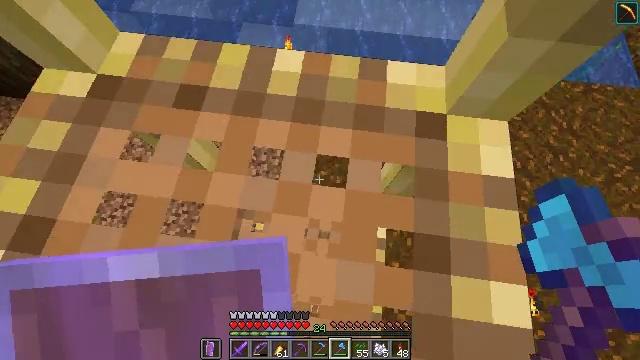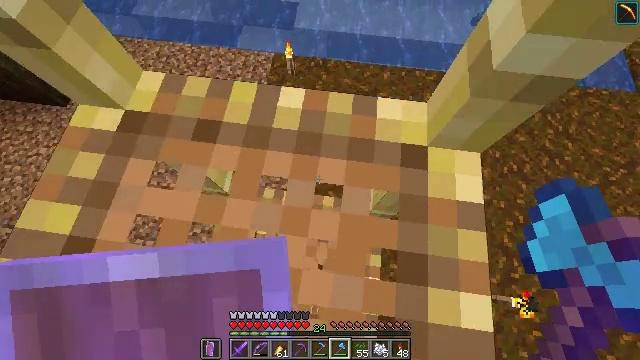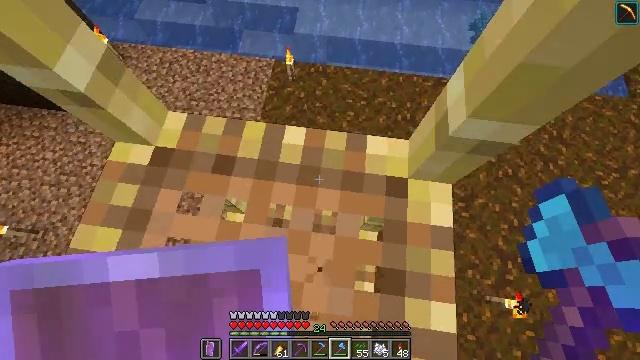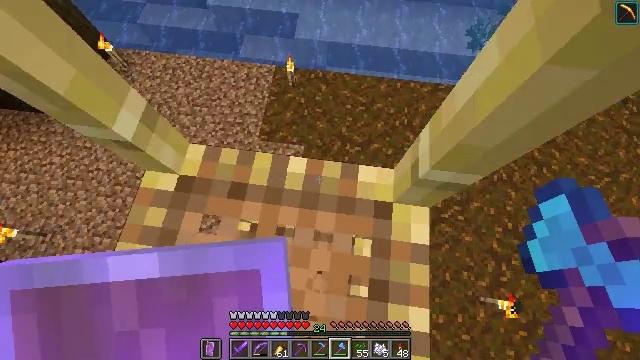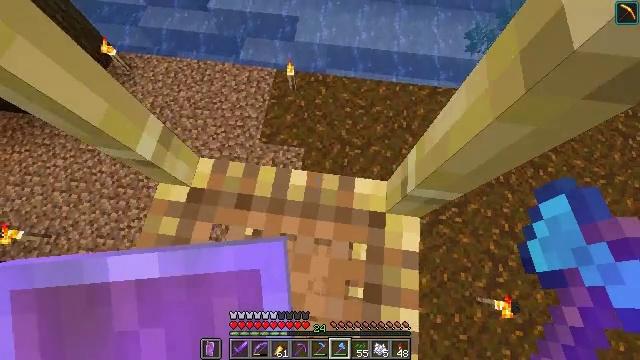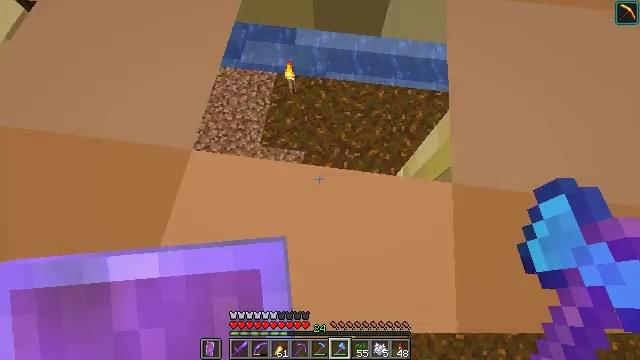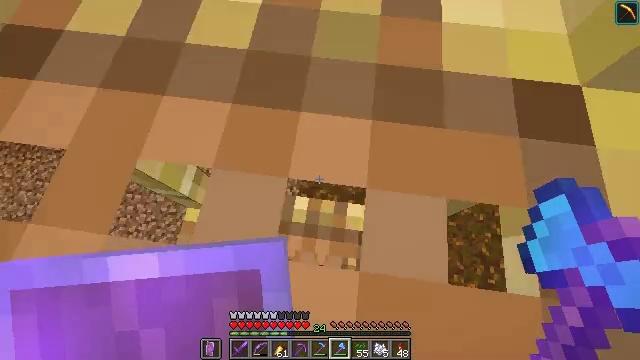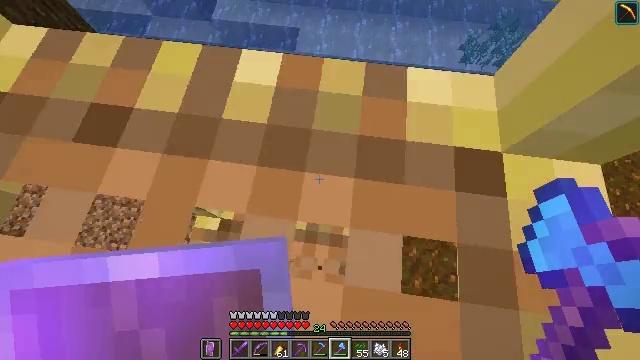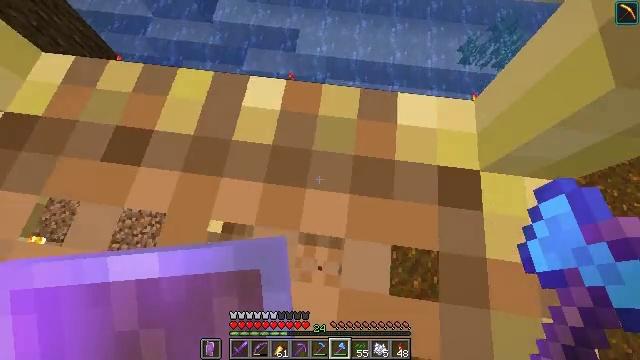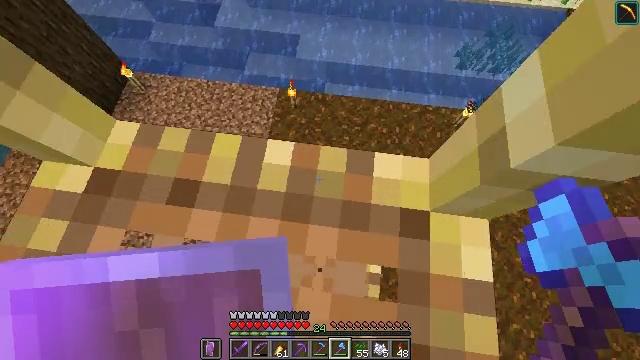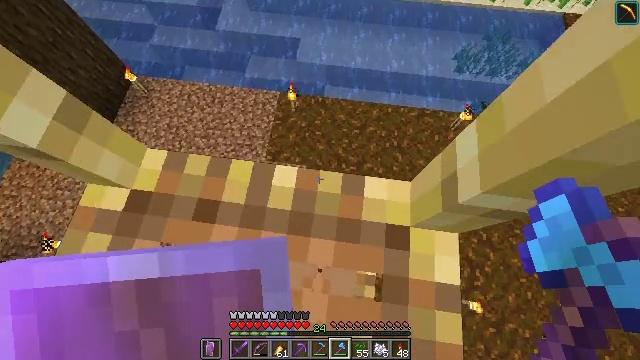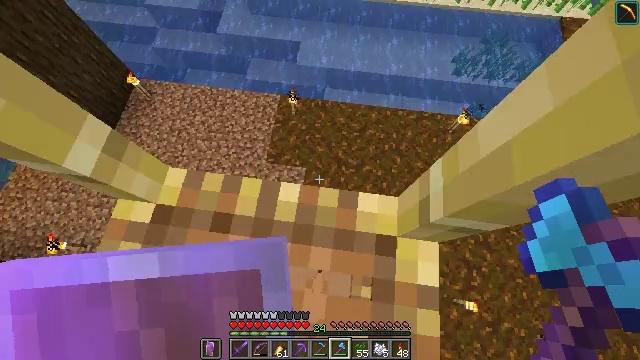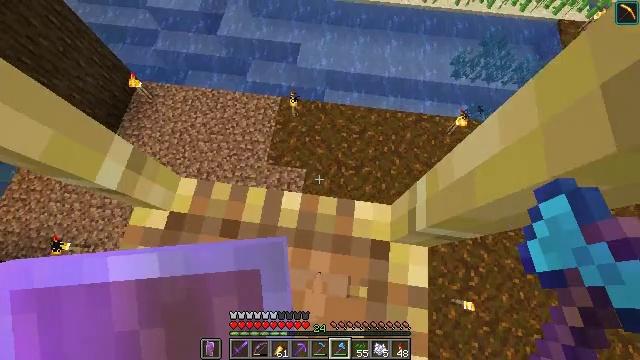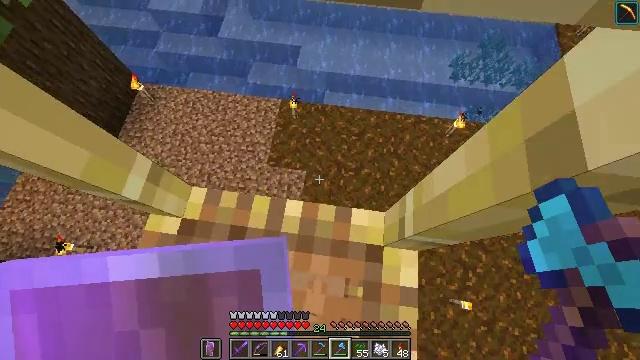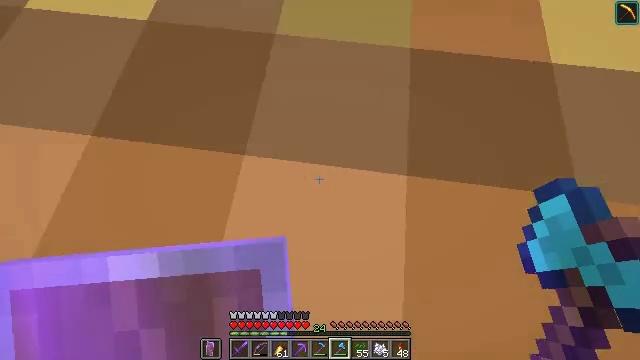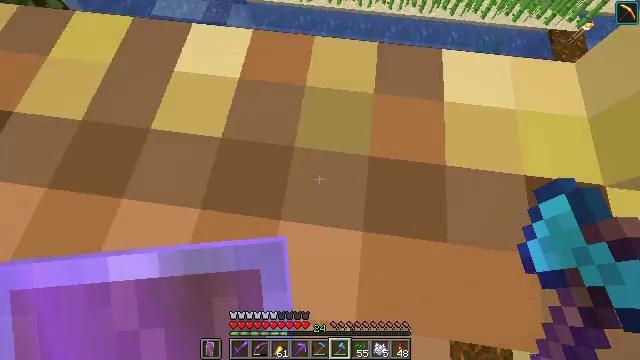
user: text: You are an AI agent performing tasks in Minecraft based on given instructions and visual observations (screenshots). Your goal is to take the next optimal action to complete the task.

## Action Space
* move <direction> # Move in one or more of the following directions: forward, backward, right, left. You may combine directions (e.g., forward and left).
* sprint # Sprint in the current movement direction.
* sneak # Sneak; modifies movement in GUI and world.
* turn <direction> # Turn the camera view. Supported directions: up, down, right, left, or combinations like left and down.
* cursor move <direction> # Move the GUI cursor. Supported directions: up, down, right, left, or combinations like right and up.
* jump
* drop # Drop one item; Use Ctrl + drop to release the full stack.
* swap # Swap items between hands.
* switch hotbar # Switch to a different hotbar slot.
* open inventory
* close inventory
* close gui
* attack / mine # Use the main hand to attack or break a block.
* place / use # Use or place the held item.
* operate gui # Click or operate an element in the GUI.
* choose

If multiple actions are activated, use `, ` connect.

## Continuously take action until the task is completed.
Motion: motion action
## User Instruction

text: Collect dark oak leaves by breaking them.
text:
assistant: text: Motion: jump
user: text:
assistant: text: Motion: jump
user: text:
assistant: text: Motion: jump
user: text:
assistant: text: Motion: jump
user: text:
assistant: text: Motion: jump
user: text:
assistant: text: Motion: jump
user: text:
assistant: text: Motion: jump
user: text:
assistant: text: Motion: jump
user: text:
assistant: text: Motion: jump
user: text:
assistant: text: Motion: jump
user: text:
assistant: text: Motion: jump
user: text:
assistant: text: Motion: jump
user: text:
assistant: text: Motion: jump
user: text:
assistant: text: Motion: jump
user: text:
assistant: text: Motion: jump
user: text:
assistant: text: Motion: jump
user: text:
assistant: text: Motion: jump
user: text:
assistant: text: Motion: jump
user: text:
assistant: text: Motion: jump
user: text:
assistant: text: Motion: move back, jump
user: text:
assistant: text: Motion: move back, jump
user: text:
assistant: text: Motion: move back, jump
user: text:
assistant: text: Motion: jump
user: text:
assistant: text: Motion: jump
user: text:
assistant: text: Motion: jump
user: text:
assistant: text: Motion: jump
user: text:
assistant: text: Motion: jump
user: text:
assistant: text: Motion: jump
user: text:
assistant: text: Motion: jump
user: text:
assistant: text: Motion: jump